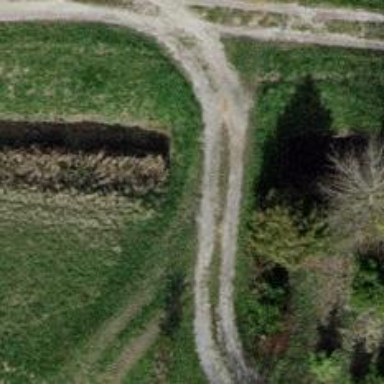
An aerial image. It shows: There is tunnel passing over ditch.